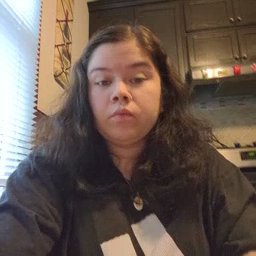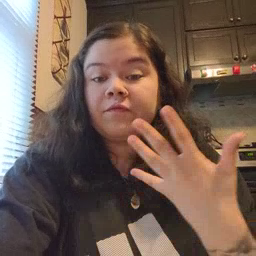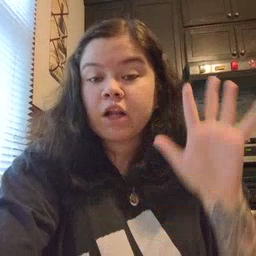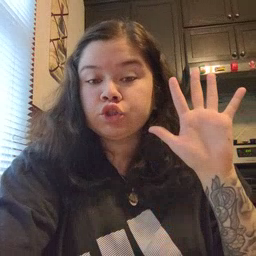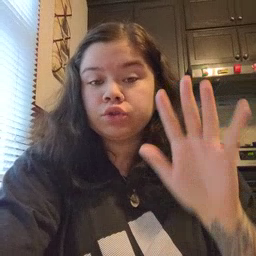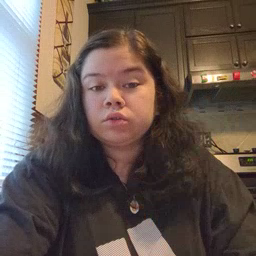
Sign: finish